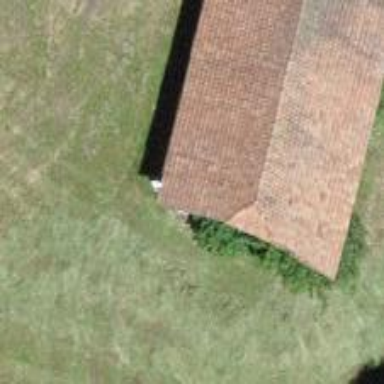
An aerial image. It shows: Barn.